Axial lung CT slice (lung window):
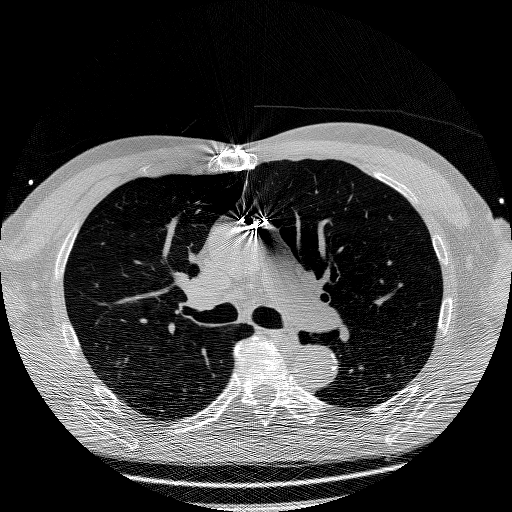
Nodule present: no